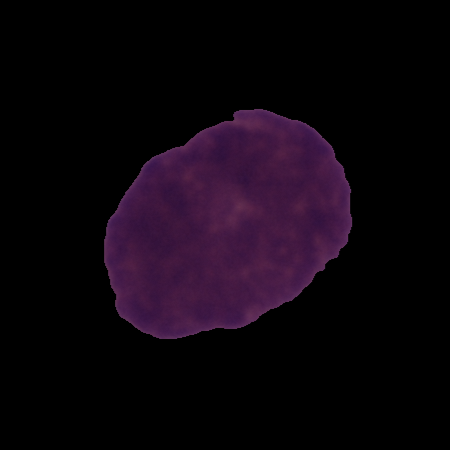
Label: cancer